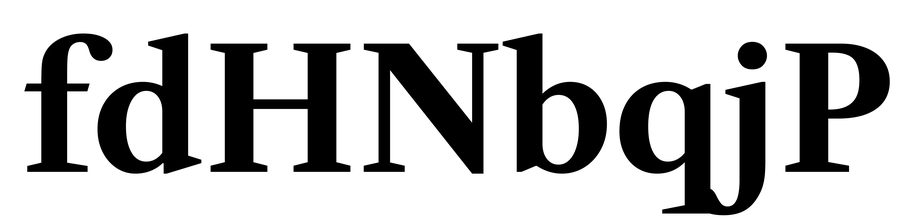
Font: LibreCaslonText_Bold